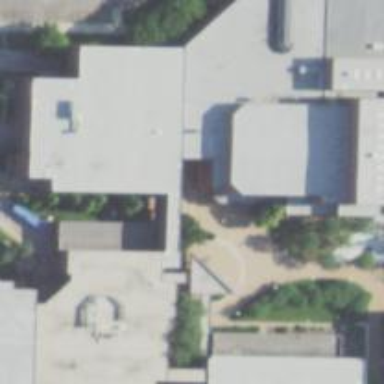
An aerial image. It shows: View of university building.